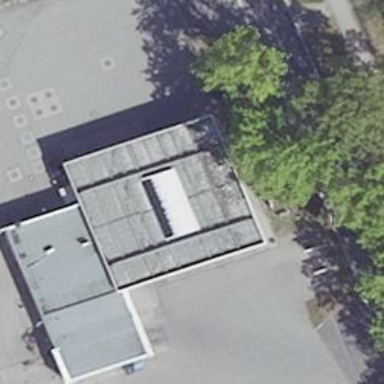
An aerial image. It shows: Kiosk near fuel station.